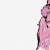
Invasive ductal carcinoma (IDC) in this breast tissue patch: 0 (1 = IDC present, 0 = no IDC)